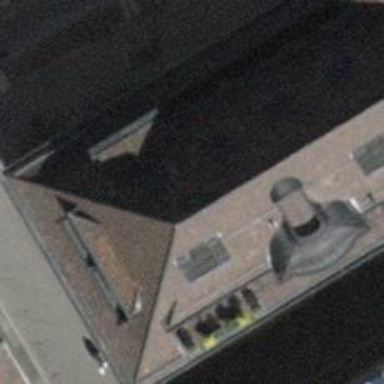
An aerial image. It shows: Café.